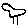
Label: bird